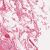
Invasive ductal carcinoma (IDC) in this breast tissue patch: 0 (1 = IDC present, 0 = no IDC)